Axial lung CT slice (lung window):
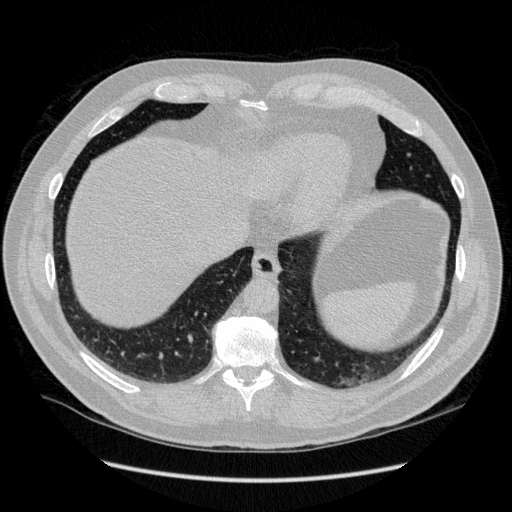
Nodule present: no